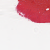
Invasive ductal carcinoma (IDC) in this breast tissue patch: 0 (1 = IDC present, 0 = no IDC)